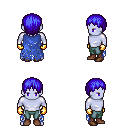
a pixel art fantasy rpg character, male body template, dark elf, purple skin, blue tattered cape, teal pants, blue plain hairstyle, gold gloves, brown shoes, four views (front, back, left, right), 2x2 character sprite sheet, small pixel art, hard edges, no anti-aliasing